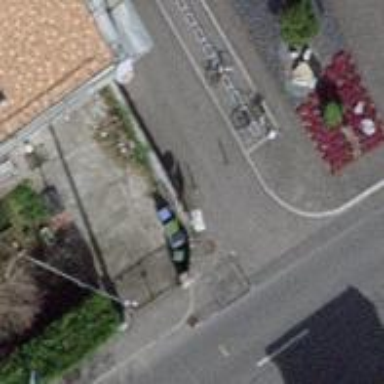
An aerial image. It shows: Bollard.